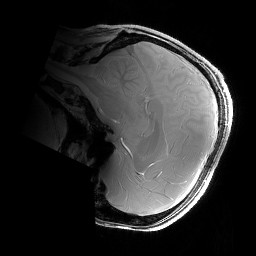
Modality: PDw
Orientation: sagittal
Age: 25
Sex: male
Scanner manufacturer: siemens
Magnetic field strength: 6.98 T
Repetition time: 1.3 s
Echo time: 0.00231 s